Field crop: maize
Growth stage: 2
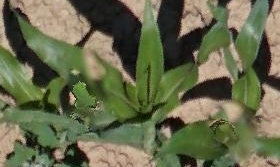
Species: maize